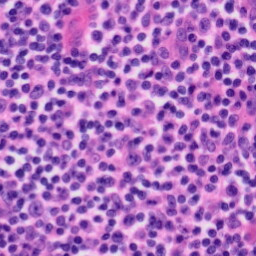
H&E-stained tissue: Tonsil